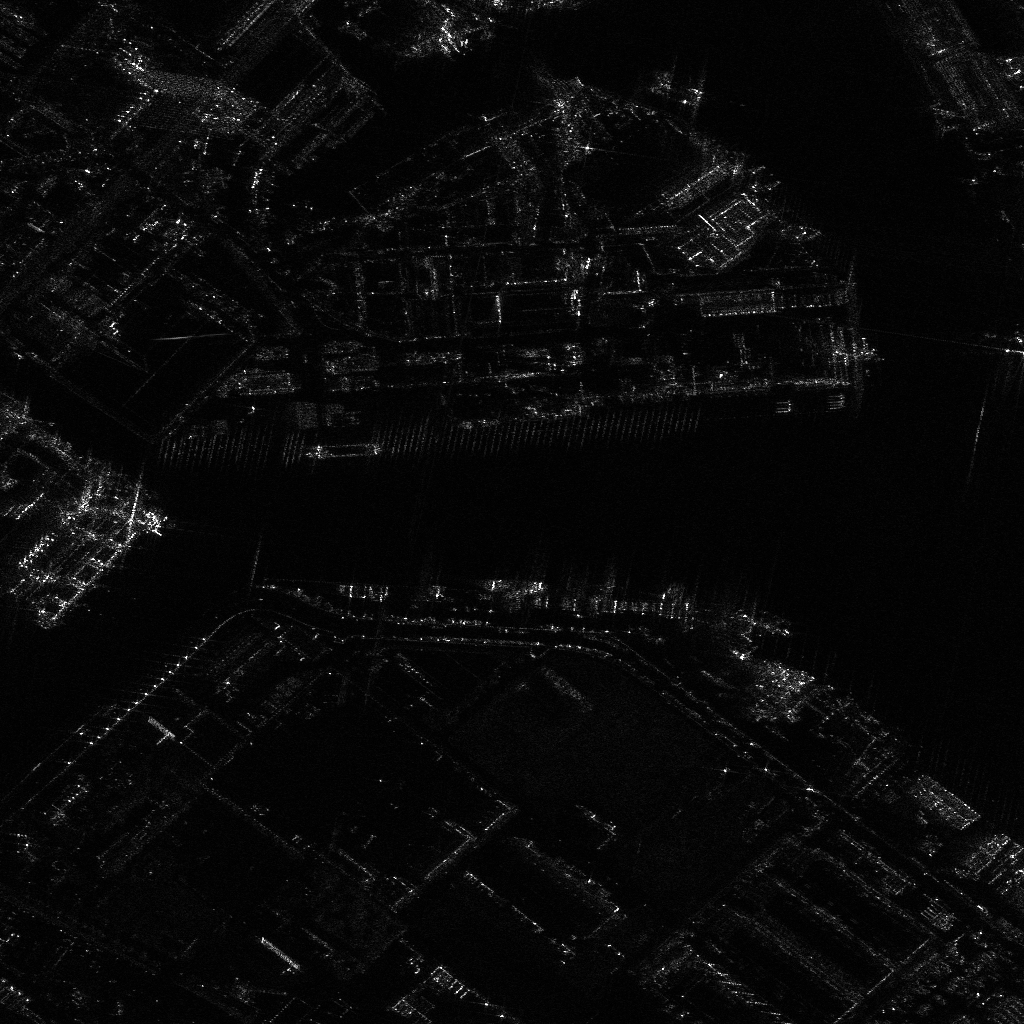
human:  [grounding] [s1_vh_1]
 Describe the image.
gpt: In the satellite image, there is  <ref>1 small dredger </ref> <box>[[32, 40, 34, 47, 90]]</box> located at center.